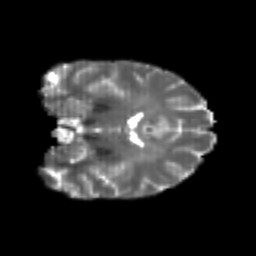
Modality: T2w
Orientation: coronal
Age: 23
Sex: female
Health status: healthy
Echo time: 0.074 s